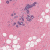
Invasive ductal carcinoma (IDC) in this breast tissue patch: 0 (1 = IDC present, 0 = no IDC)